Question: Simply trying to publish a web service through Visual Studio 2012 like I always do, and everything locks up. You see a quick flash of a publish dialog, then it disappears - nothing can be done but to kill the process. My Azure publish works fine, but other projects like MVC do the same locking behavior. I can't alt-tab to anything, I have found no other solution then to kill it. Any ideas? Attached is the error I get if I try to restart.

P.S. I have tried restarting and no add-ins are installed.
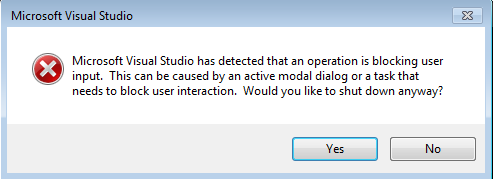
Answer: Actually turned out to be the first signs of a hardware failure... Apple... never again.